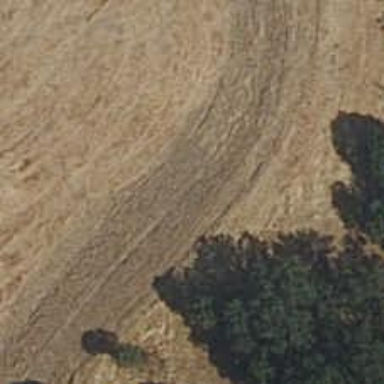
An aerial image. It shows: Dirt path.